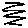
Label: zigzag